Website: crate-barrel
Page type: account-selection
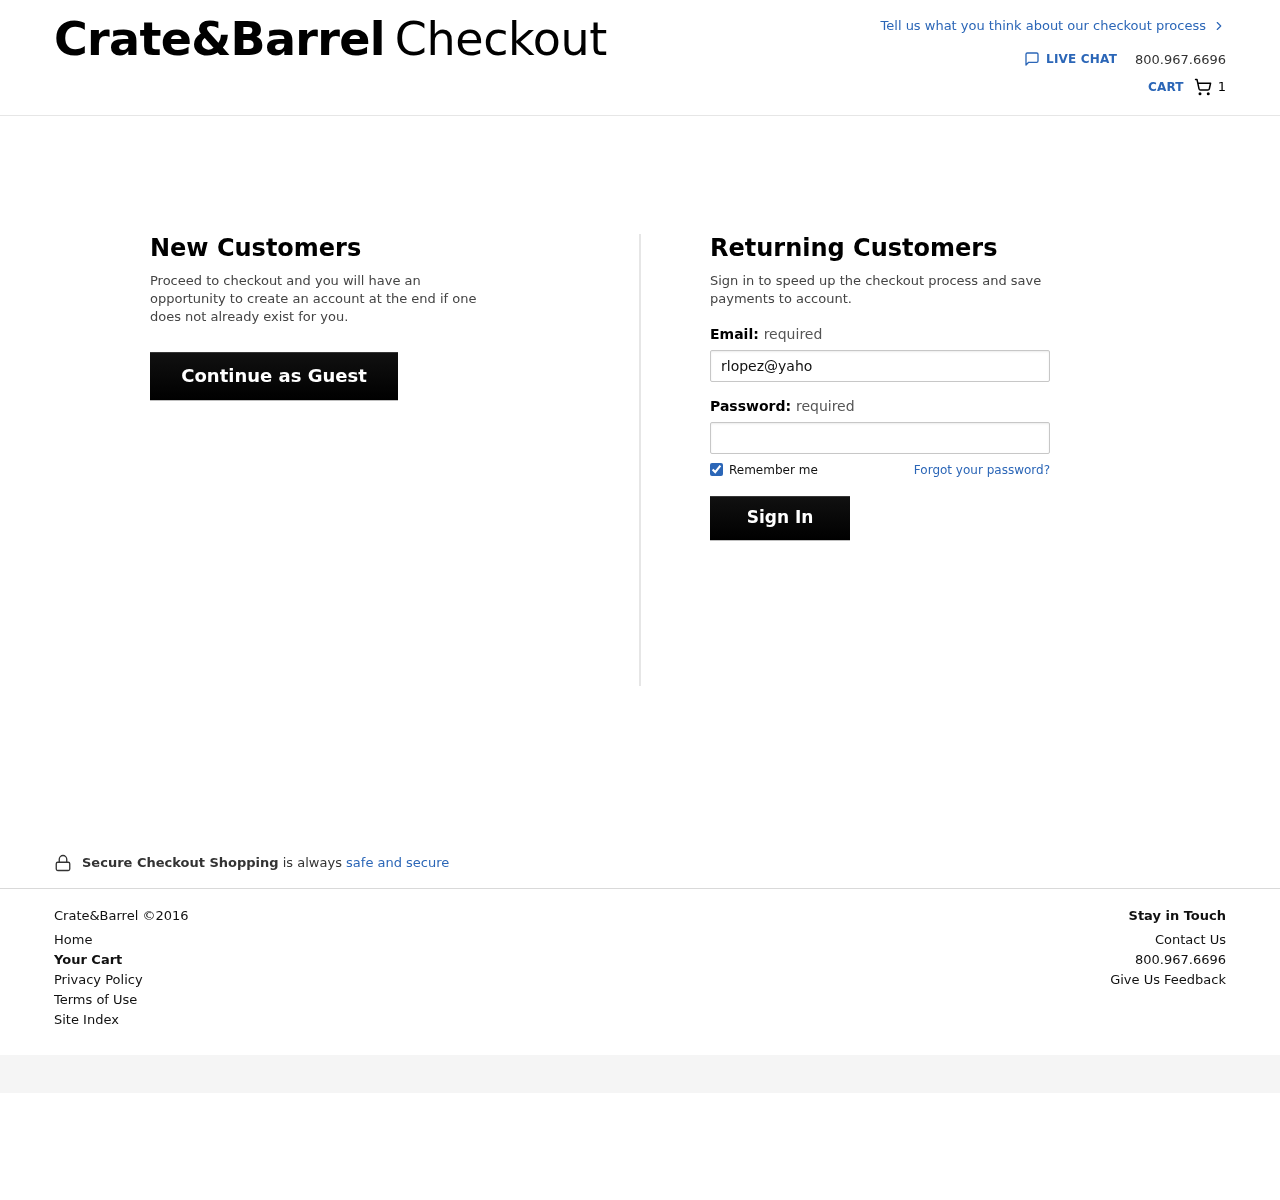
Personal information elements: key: PII_EMAIL
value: rlopez@yahoo.com
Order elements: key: ORDER_NUM_ITEMS
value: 1